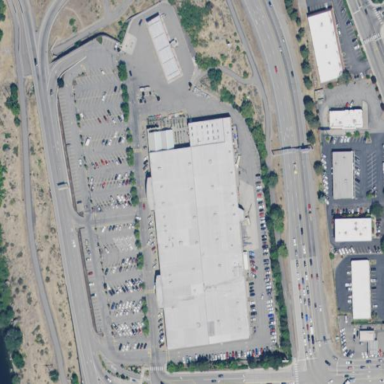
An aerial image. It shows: Building that houses supermarket.